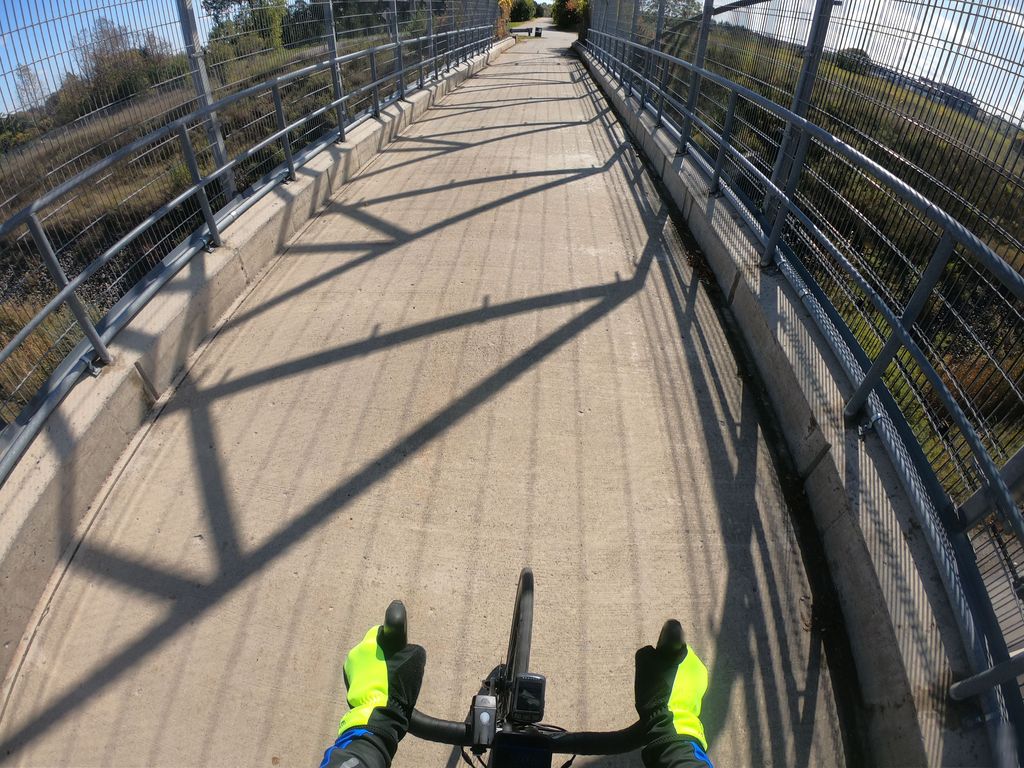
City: kitchener-waterloo